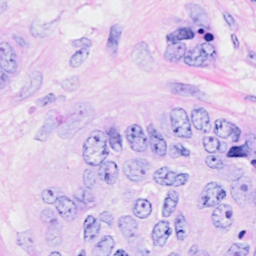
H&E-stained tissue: Breast